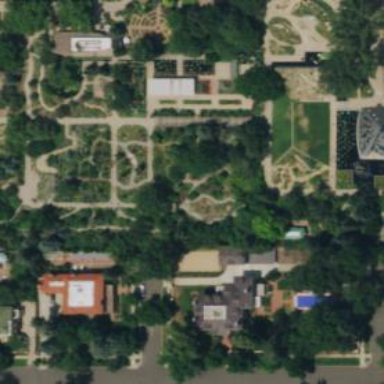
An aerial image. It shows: Garden area designated for leisure land.